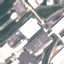
Land use / land cover: Industrial